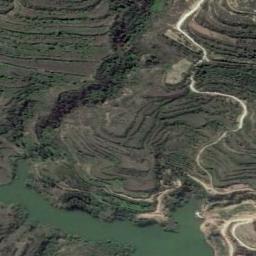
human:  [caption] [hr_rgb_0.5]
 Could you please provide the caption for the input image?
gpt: There is a winding narrow road next to a large brown and green mixed terraces, and a turquoise lake under the terraces .

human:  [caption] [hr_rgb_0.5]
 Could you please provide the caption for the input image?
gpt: Half of the terraces are green and the other half are earthy yellow .

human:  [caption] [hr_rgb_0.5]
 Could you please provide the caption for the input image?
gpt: The bare and green terrace is next to some trees and a river .

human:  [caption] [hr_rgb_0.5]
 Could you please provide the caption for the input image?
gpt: There is a road on the terrace .

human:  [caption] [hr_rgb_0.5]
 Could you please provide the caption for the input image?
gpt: There are a lake and a river beside the terraces .